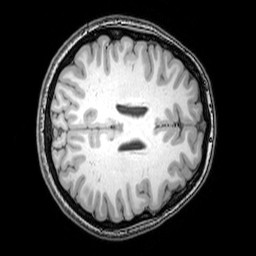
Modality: T1w
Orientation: axial
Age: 25
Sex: female
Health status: healthy
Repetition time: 0.081 s
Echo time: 0.037 s